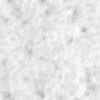
Label: no_change